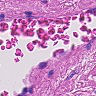
Metastatic tissue present: no